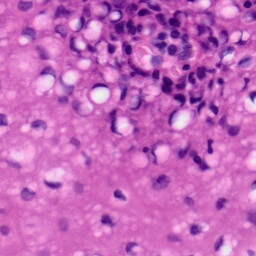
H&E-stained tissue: Tonsil